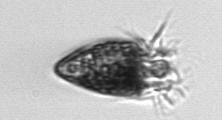
Label: Strombidium_tintinnodes